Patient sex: F
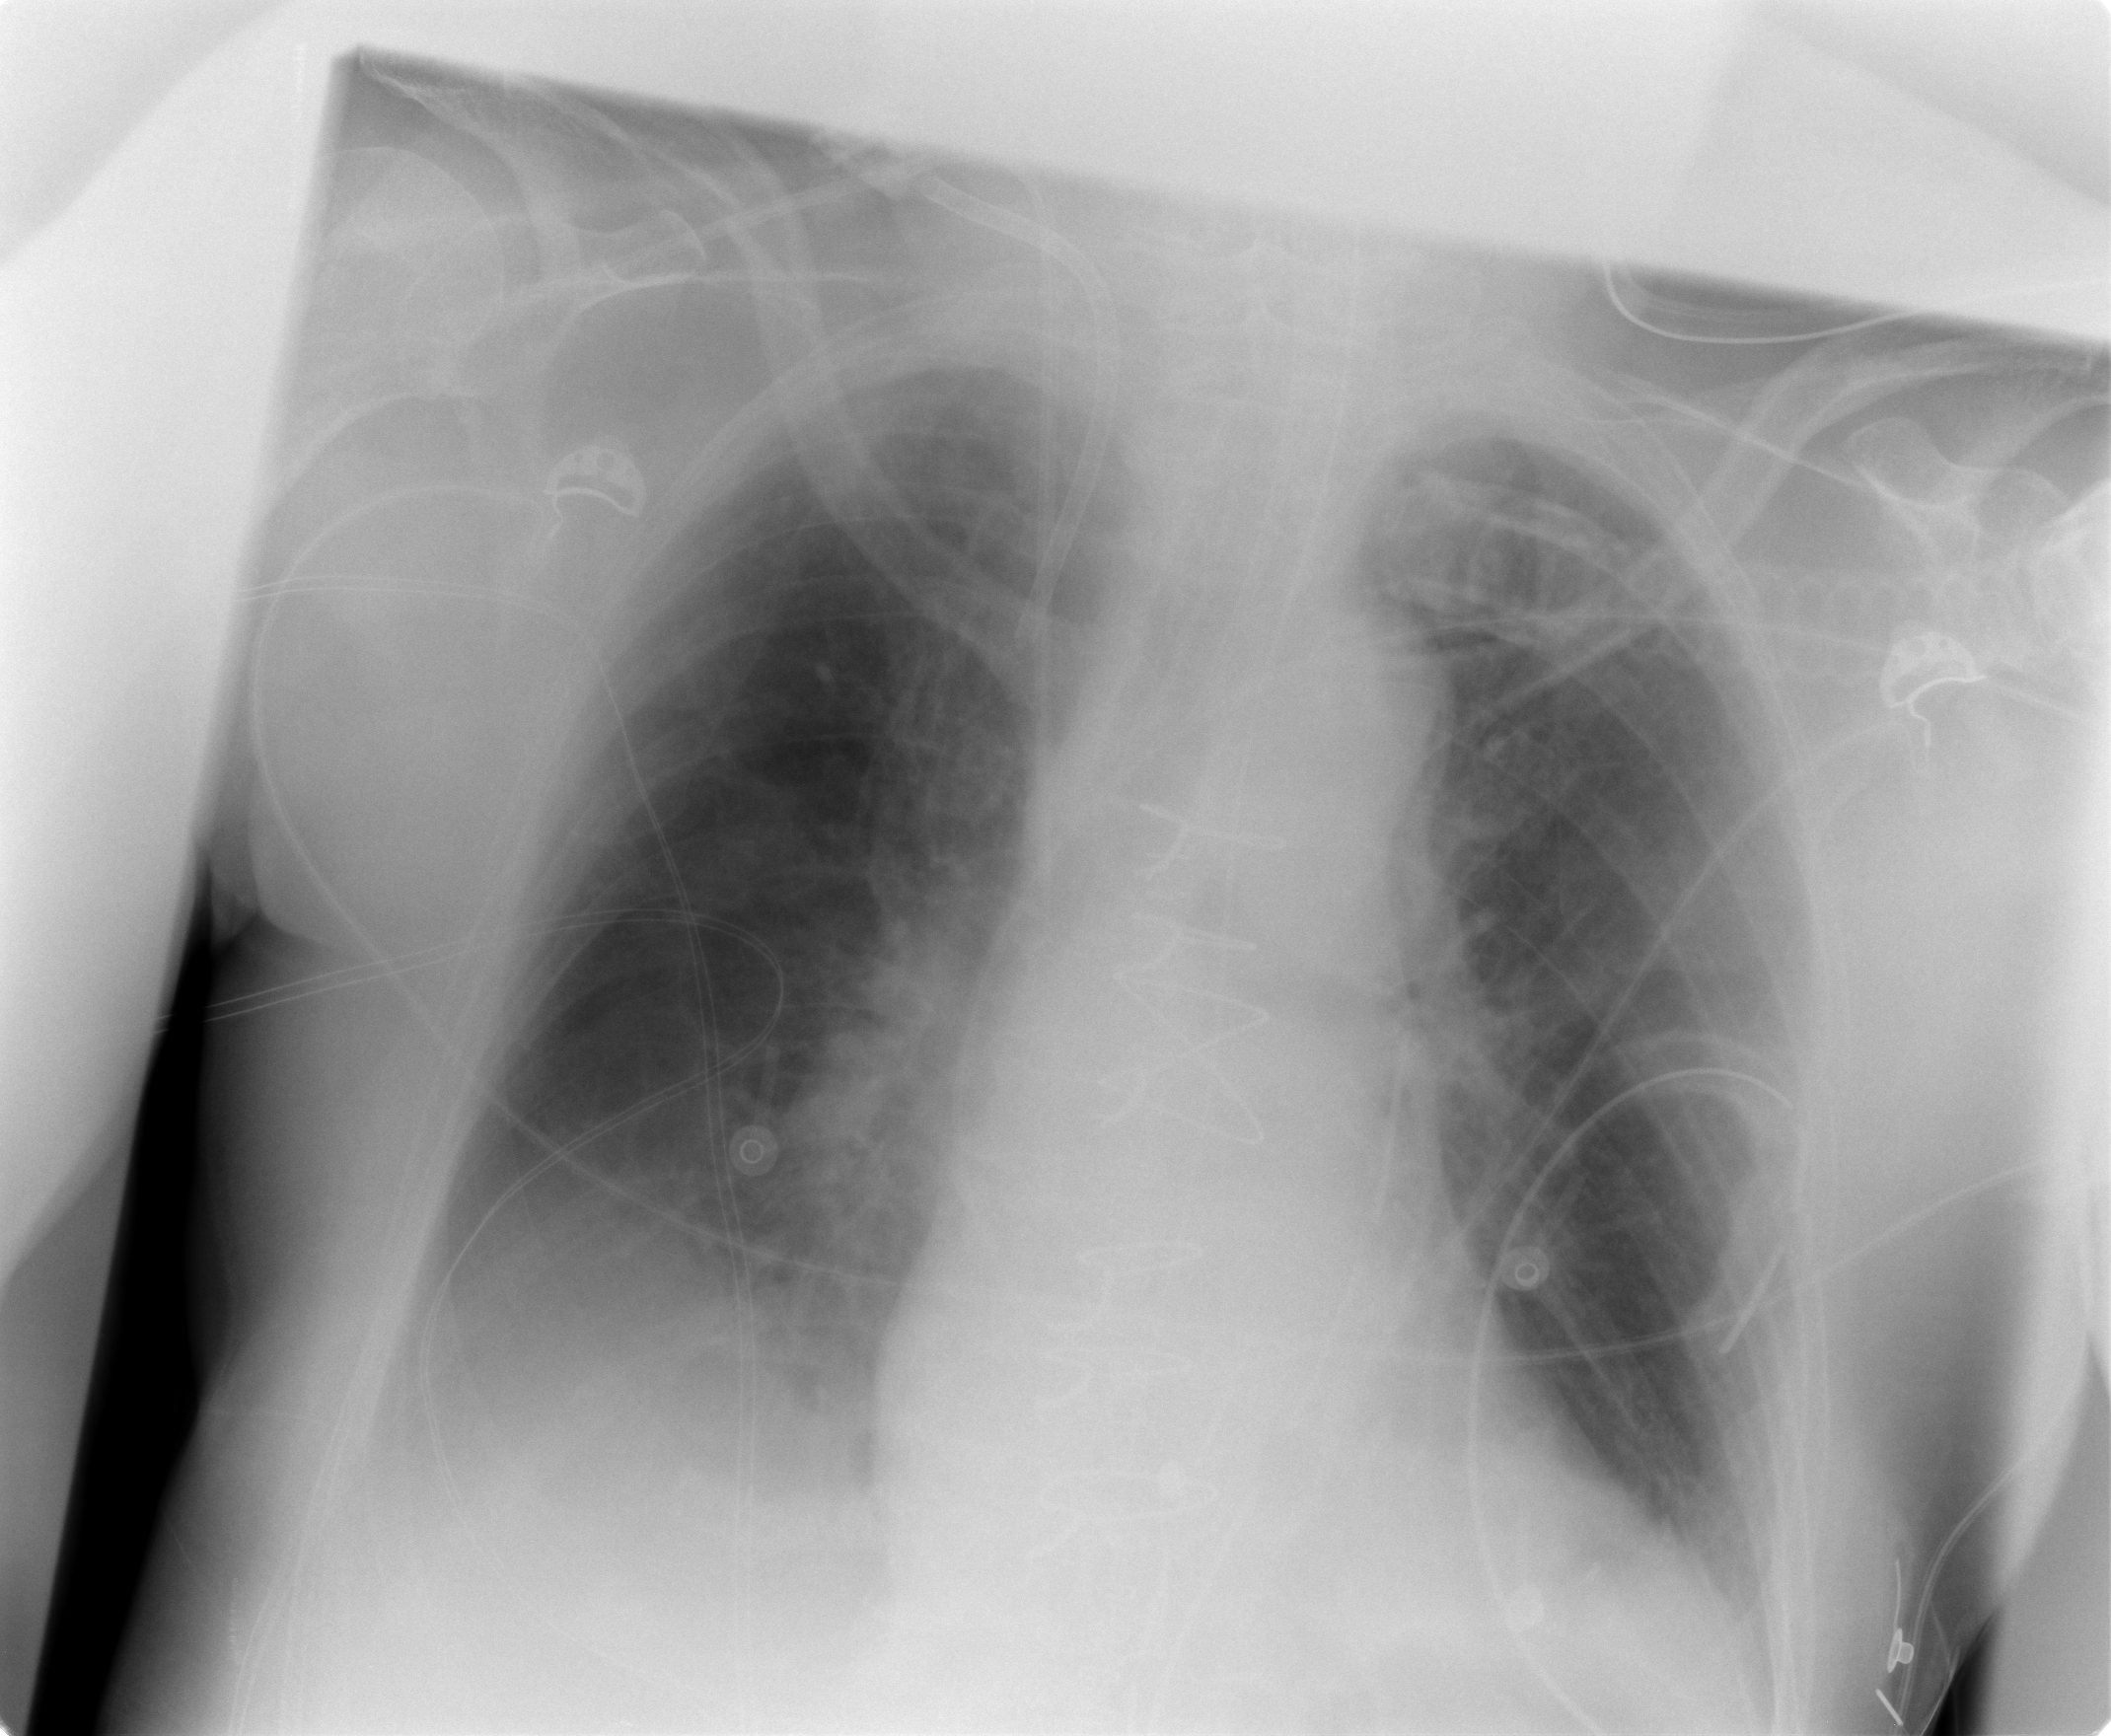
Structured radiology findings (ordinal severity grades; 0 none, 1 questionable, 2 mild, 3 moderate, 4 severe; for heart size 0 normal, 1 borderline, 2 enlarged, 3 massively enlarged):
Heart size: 1
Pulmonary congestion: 1
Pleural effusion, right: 1
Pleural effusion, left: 1
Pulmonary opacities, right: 0
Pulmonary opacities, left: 0
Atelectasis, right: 2
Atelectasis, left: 0